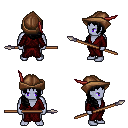
a pixel art fantasy rpg character, male body template, dark elf, purple skin, red robe, white pants, black right-swept hairstyle, leather cap, spear, four views (front, back, left, right), 2x2 character sprite sheet, small pixel art, hard edges, no anti-aliasing